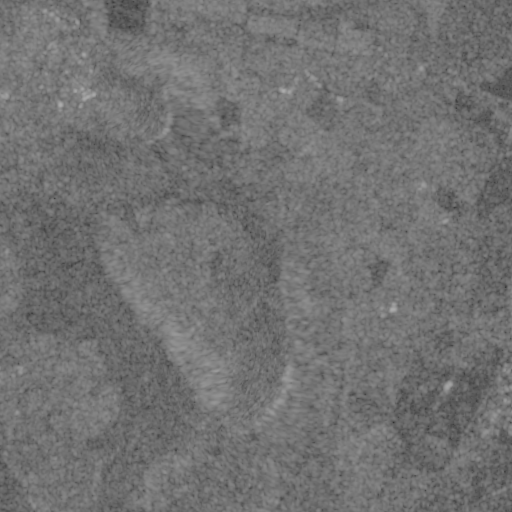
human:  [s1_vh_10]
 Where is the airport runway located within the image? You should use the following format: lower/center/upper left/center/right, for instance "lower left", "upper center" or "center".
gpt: The airport runway is located in the upper right of the image.
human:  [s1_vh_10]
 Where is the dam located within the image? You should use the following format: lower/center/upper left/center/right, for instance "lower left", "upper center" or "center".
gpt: The dam is located in the upper left of the image.
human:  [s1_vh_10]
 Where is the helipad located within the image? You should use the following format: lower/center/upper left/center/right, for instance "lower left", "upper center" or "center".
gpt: The helipad is located in the center left of the image.
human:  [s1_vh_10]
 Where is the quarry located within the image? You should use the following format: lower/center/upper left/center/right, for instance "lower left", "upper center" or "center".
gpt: The quarry is located in the lower right of the image.
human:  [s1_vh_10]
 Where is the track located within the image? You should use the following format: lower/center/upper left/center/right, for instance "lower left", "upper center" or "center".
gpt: There is no track in the image.

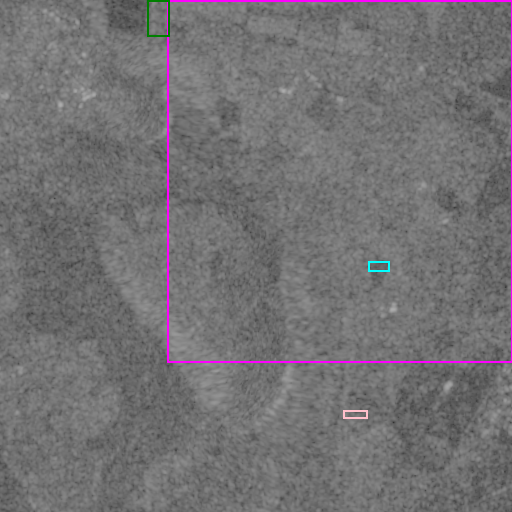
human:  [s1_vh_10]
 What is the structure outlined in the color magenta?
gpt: The structure outlined in magenta is a crop field.
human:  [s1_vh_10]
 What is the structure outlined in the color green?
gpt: The structure outlined in green is a dam.
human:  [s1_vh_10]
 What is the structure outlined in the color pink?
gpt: The structure outlined in pink is a park.
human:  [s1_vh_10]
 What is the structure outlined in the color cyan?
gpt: The structure outlined in cyan is a parking lot.
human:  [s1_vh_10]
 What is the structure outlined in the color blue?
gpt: There is no blue outline.